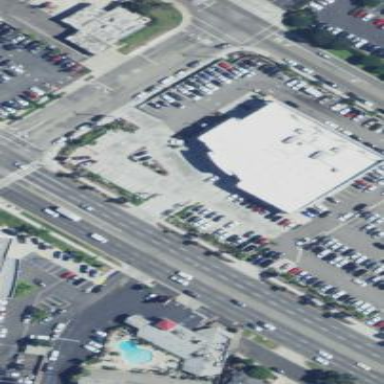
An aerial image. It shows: Parking area with surface.